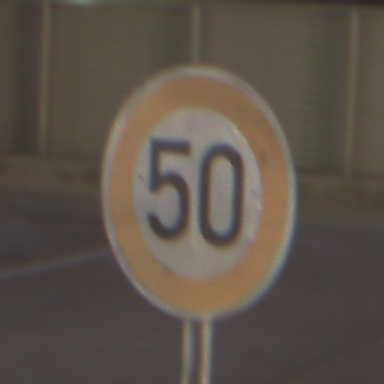
Verkehrszeichen: Geschwindigkeit50
Umgebung: Outdoor, Urban
Tageszeit: SunriseSunset
Wetter: PartlyCloudy
Licht: Artificial
Jahreszeit: NotSpecified
Kontrast: HighContrast